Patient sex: M
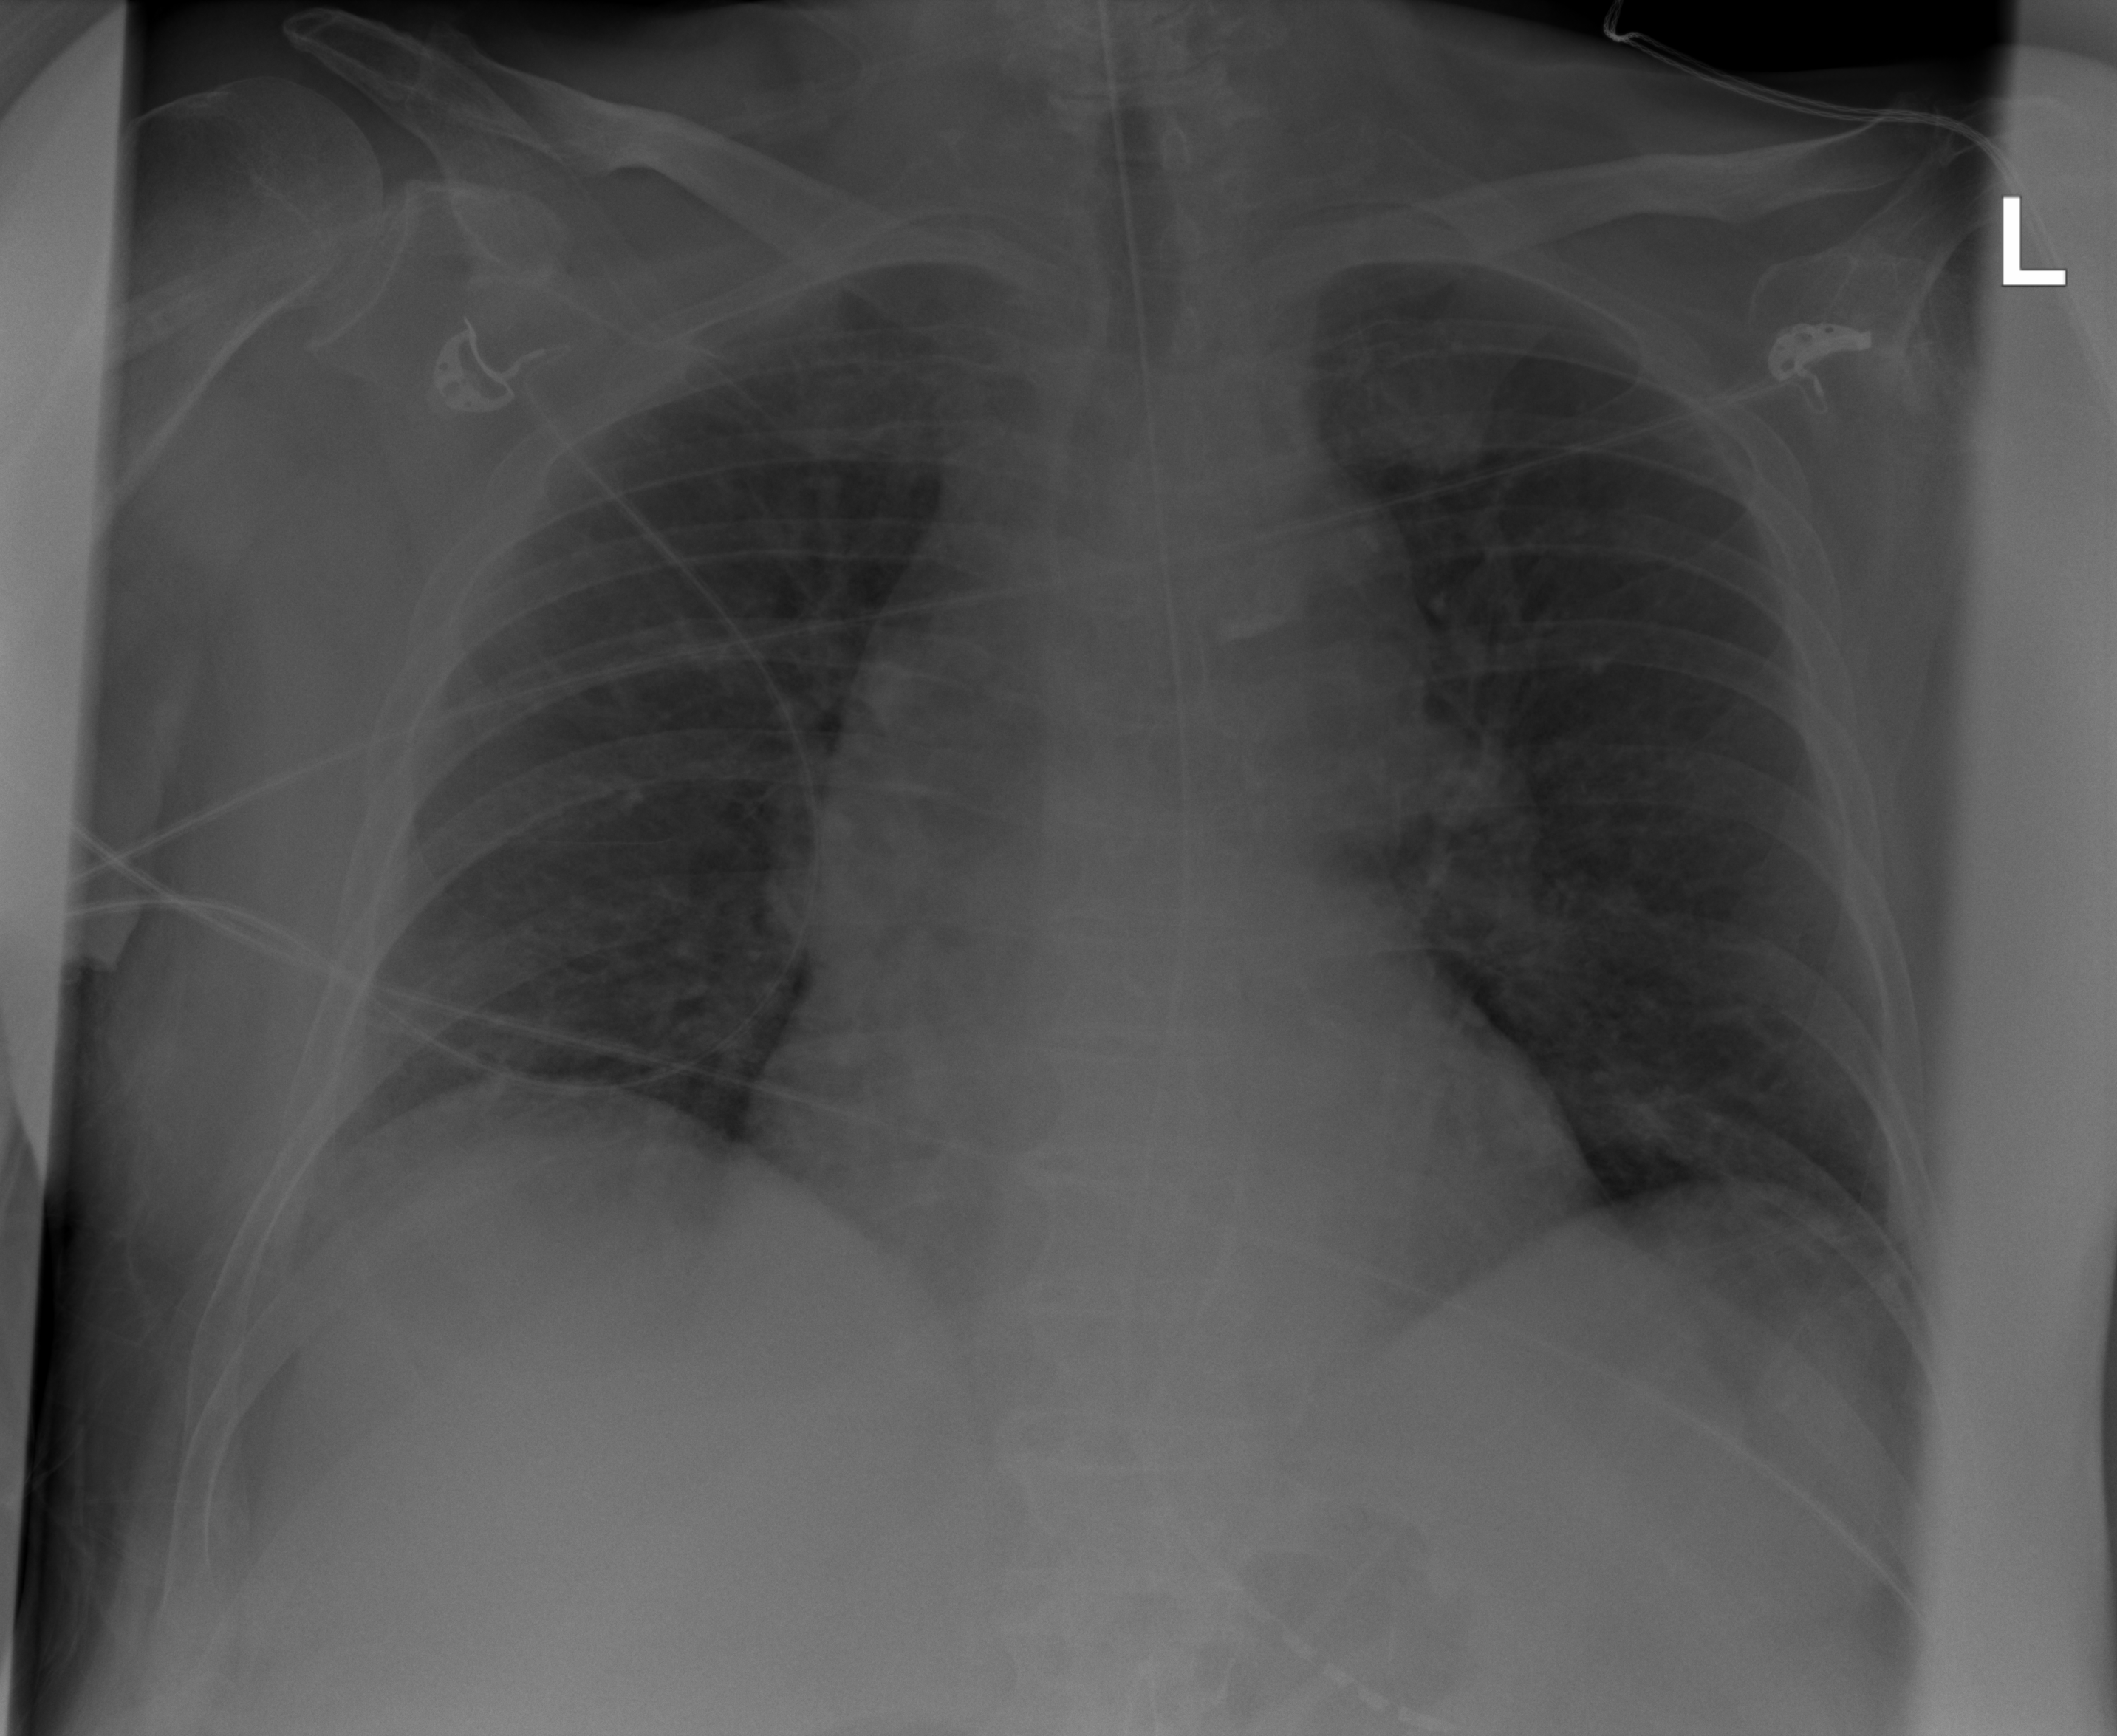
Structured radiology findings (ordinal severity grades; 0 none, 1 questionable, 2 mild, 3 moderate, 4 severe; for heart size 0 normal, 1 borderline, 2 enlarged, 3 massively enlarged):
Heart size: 1
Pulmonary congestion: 0
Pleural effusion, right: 0
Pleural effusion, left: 0
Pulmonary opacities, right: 0
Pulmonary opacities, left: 0
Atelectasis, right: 0
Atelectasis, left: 2